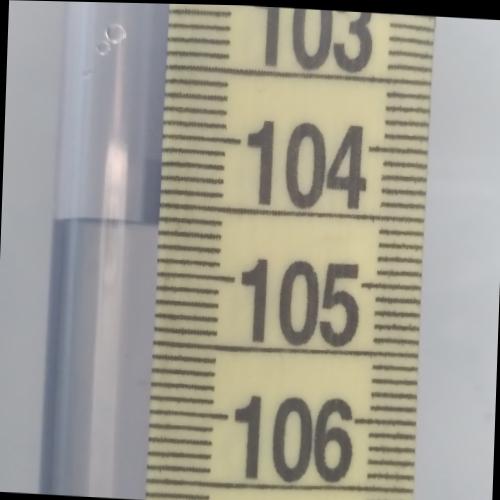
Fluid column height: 104.6 cm